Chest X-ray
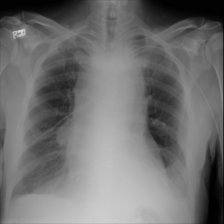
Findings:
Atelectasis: negative
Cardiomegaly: negative
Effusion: positive
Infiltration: negative
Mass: positive
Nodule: negative
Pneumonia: negative
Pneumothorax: negative
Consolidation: negative
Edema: negative
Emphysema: negative
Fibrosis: negative
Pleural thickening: negative
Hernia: negative